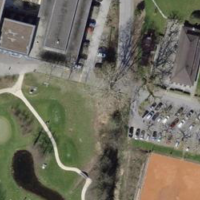
EUNIS habitat code: 53
Species observed at this site:
Dactylis glomerata